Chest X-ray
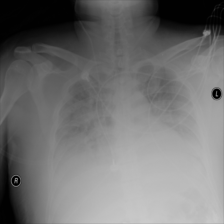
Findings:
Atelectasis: negative
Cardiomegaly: negative
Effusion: negative
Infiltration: negative
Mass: negative
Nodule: negative
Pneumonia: negative
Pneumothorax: negative
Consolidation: negative
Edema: positive
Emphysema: negative
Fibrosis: negative
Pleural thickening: negative
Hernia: negative